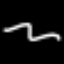
Label: squiggle